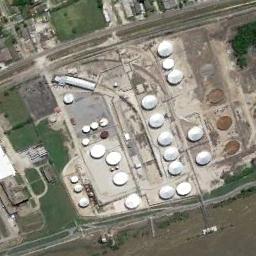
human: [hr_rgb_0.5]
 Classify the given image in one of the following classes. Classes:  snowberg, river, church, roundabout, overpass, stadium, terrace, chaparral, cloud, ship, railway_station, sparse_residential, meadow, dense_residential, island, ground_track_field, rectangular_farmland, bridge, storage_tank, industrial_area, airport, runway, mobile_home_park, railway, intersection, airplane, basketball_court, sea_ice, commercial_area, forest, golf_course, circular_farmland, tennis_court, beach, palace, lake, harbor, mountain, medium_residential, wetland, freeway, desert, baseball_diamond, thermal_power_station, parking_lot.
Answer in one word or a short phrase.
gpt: storage_tank